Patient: sex M, age 64
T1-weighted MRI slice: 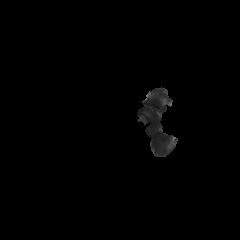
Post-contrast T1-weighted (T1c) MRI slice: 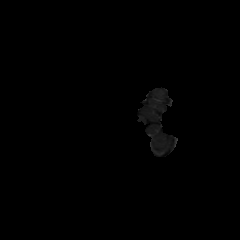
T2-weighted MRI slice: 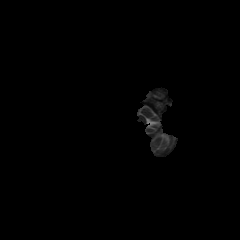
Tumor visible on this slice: no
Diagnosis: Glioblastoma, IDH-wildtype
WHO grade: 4